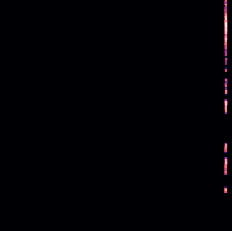
Sound class: Rain